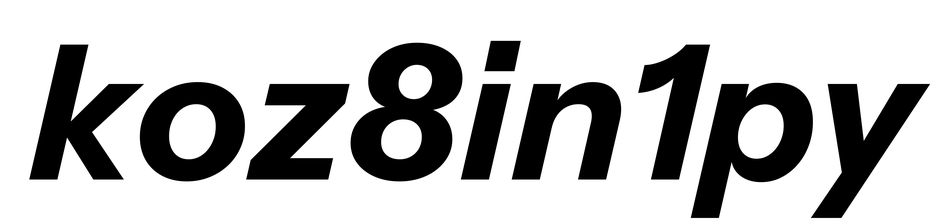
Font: InstrumentSans-Italic_Bold_Italic